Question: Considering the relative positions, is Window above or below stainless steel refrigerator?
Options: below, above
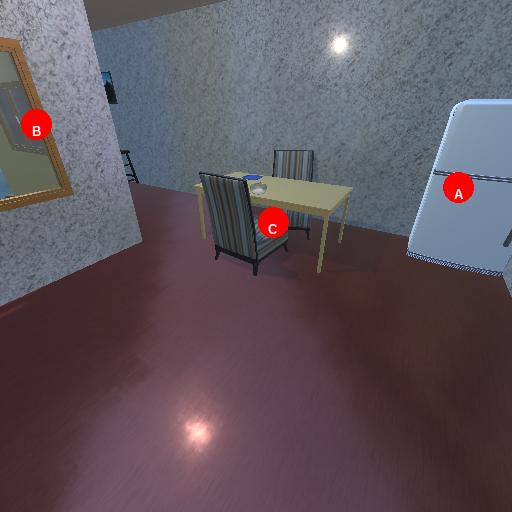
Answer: below